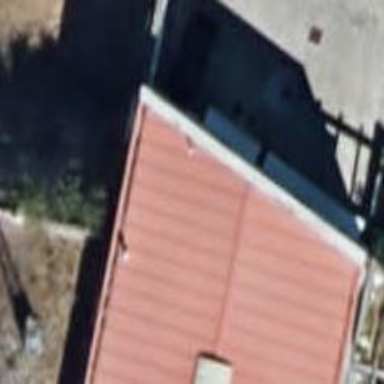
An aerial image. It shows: Warehouse building.